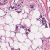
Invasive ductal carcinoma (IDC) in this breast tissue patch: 1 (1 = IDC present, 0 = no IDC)